Question: I'm new in Java and Hibernate as well. I'm following this tutorial @ <URL>
I managed to compile the code and understood the concept as well. But the problem is that I don't know how to execute the code to debug some stuff. When I start app as java application in eclipse. I have a long list to of option. But I don't see my actual test class to run. So How to run it and debug this app? Also I tried this @ <URL>. Same is issue. No idea how to run.
Please check the screen shoot of eclipse list while:-

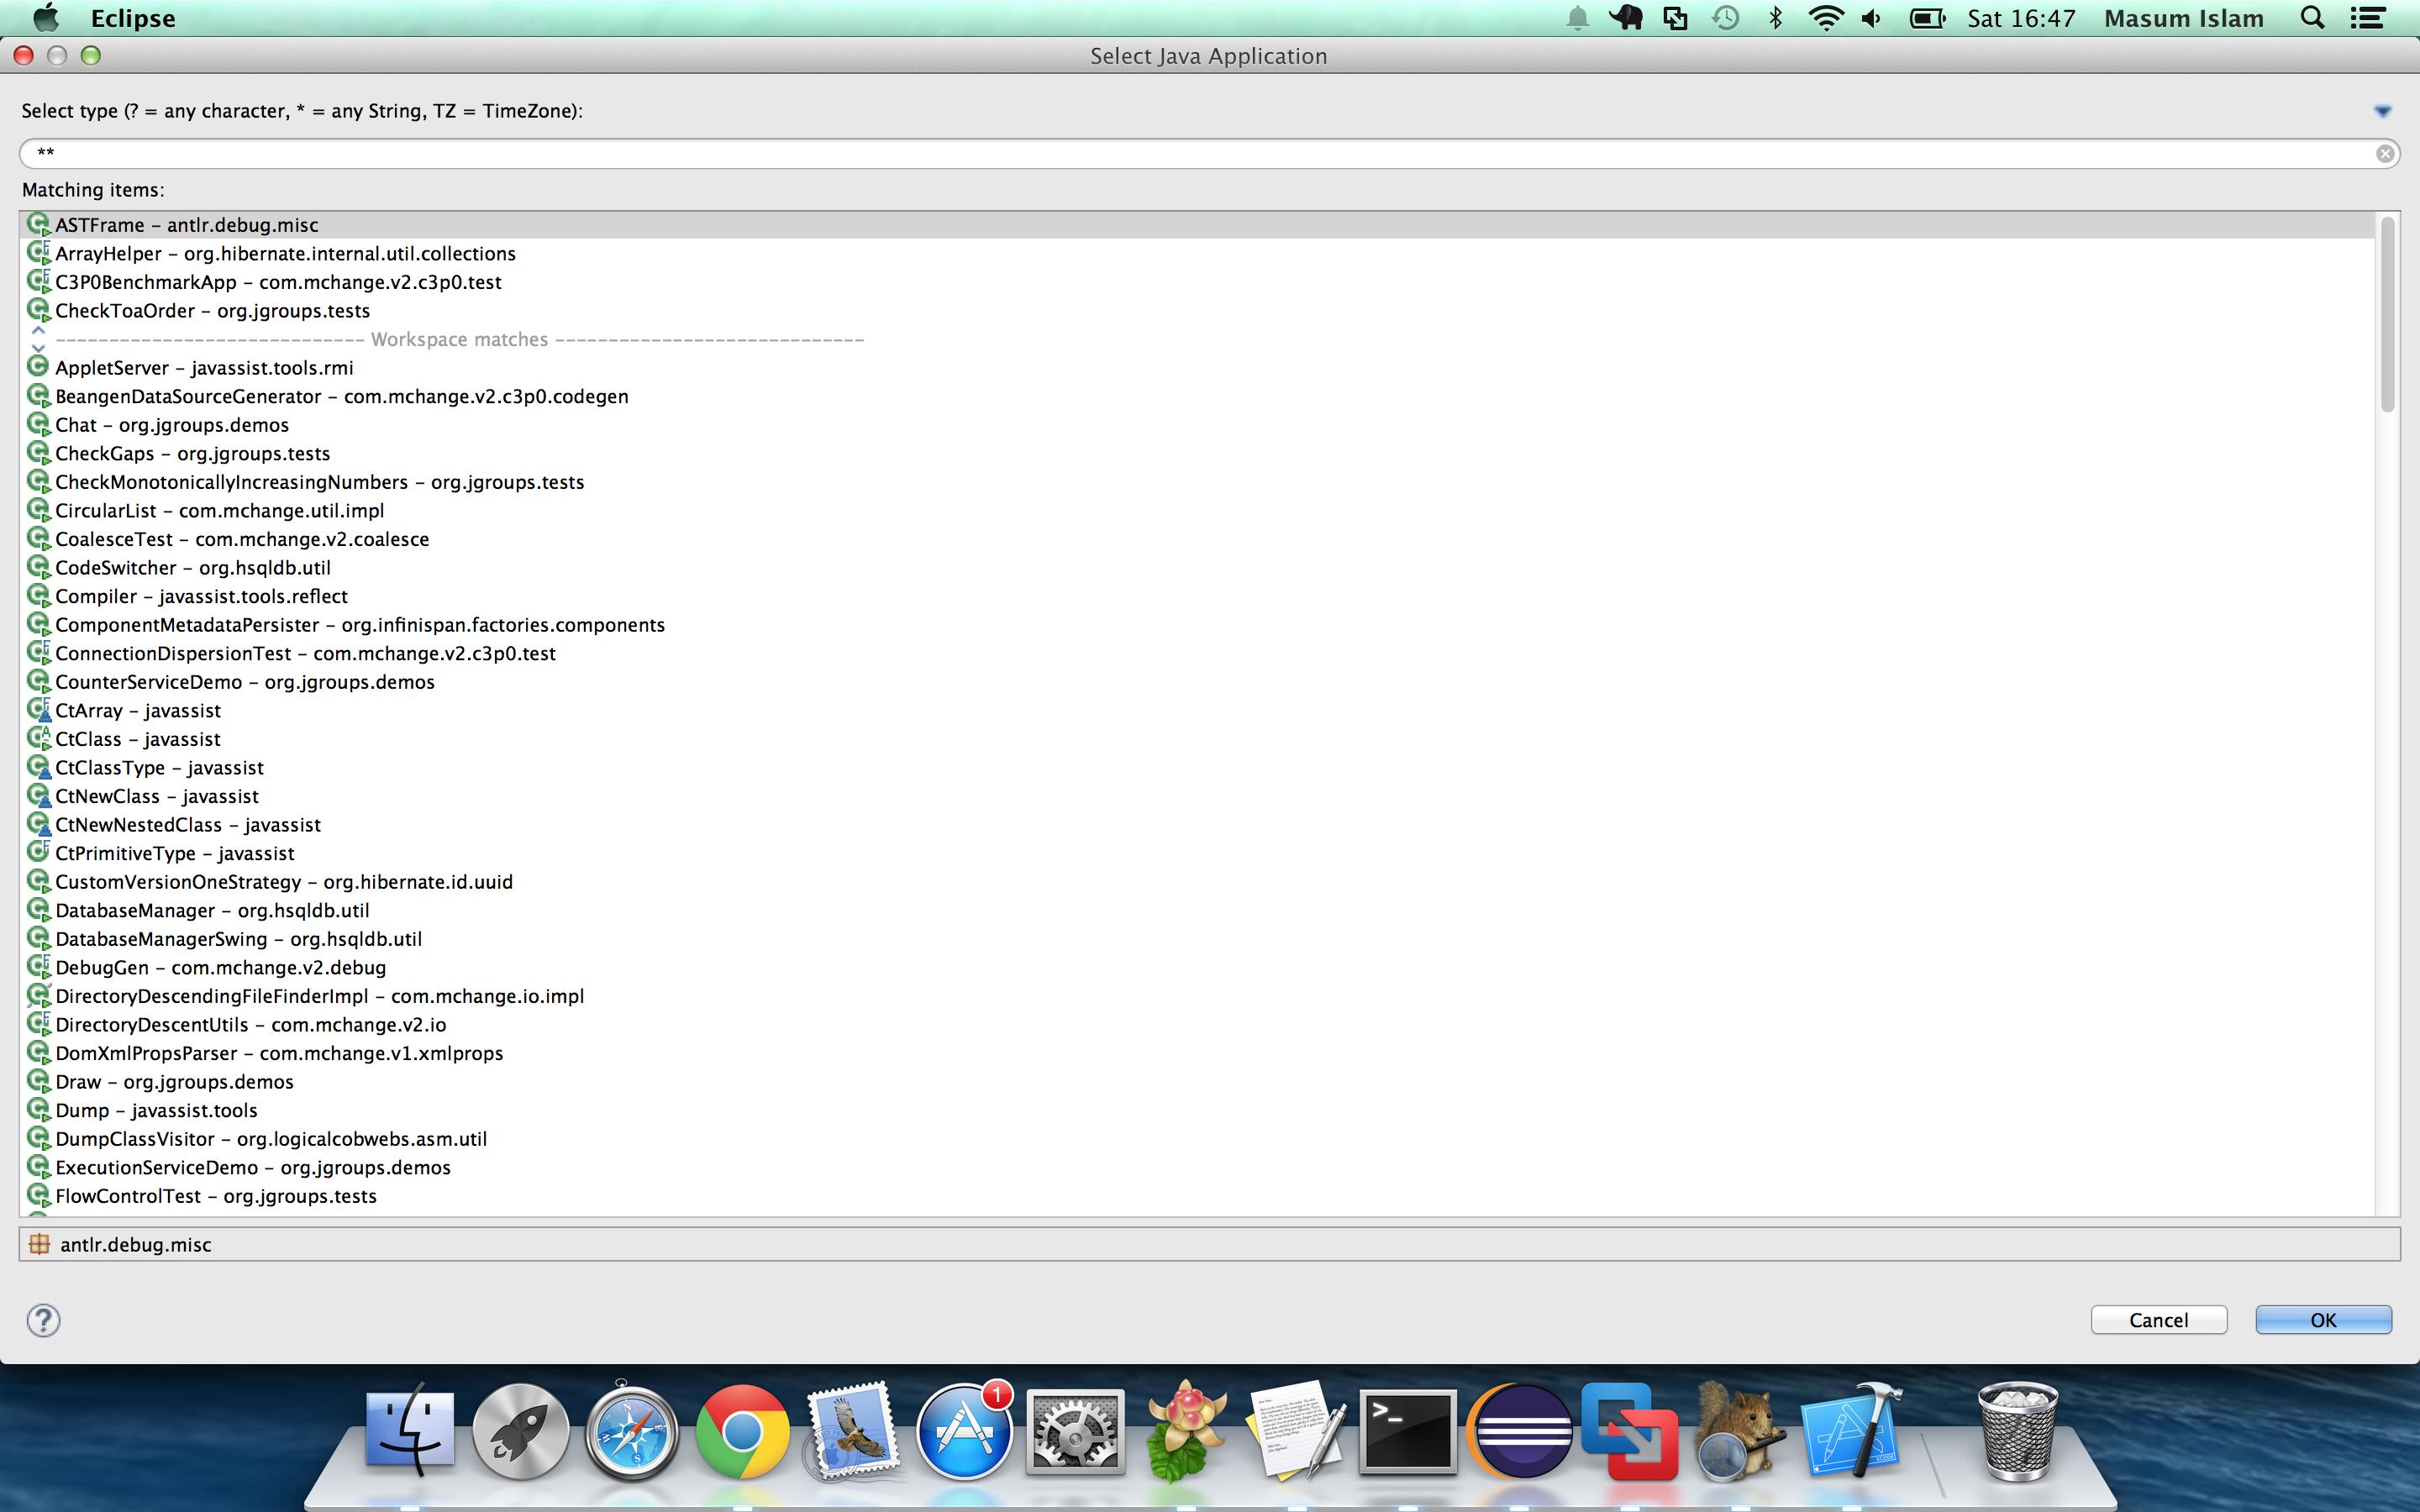
Answer: There is a 'main()' method in 'TestHibernate.java'. Use it.